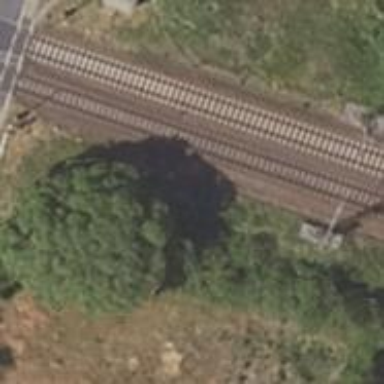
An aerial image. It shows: Railway signal.